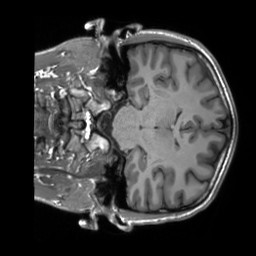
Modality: T1w
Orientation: coronal
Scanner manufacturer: siemens
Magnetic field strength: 3 T
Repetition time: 2.3 s
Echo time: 0.00207 s